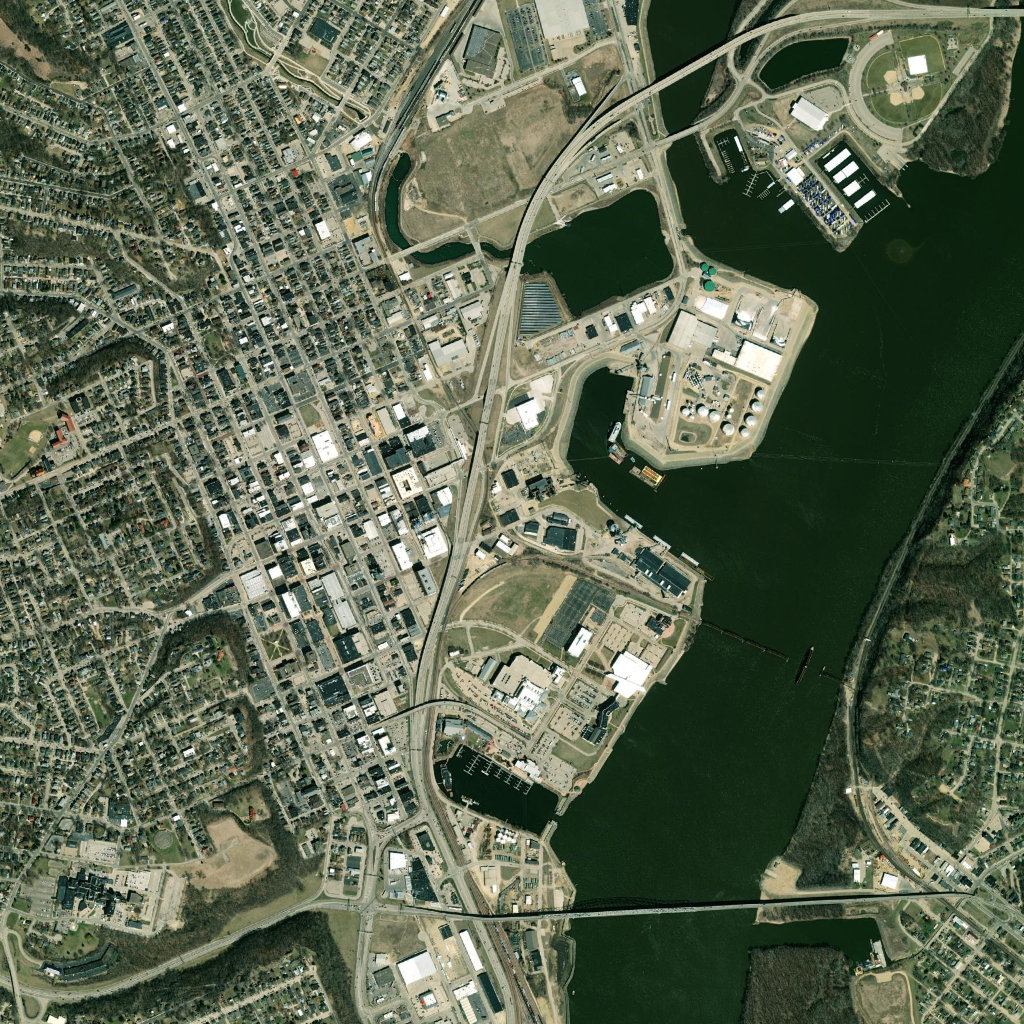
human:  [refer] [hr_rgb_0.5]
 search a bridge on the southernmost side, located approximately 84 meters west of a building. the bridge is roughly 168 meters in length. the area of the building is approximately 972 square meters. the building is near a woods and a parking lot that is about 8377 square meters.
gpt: <box>[[0, 92, 2, 98, 0]]</box>

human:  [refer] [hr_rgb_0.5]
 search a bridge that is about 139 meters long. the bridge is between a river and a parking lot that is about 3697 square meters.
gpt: <box>[[45, 42, 47, 47, 0]]</box>

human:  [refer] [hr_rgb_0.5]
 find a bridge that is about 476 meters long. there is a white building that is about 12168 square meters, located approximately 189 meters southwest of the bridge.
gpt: <box>[[67, 59, 82, 67, 0]]</box>

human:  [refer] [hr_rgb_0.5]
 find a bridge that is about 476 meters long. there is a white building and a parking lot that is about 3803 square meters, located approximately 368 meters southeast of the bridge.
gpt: <box>[[67, 59, 81, 67, 0]]</box>

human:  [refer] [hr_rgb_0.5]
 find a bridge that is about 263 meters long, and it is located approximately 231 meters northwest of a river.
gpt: <box>[[40, 57, 44, 65, 0]]</box>

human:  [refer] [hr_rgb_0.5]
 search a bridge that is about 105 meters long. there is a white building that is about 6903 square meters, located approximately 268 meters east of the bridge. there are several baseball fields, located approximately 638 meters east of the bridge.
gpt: <box>[[65, 12, 68, 14, 0]]</box>